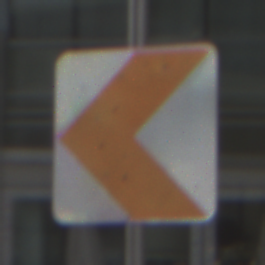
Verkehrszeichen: RichtungstafelnInKurvenKleinRechts
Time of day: Midday
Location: Outdoor (Urban)
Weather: Overcast
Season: NotSpecified
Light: Natural